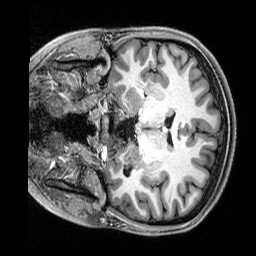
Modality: T1w
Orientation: coronal
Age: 23
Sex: female
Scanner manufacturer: siemens
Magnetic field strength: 3 T
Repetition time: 2.8 s
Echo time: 0.00212 s